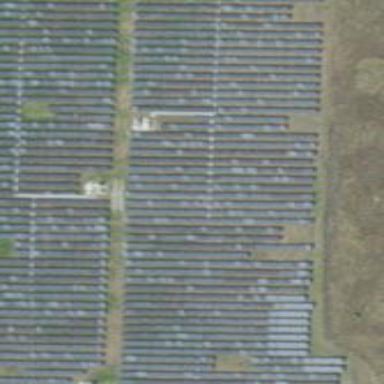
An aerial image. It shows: Solar power plant with photovoltaic technology generating electricity.